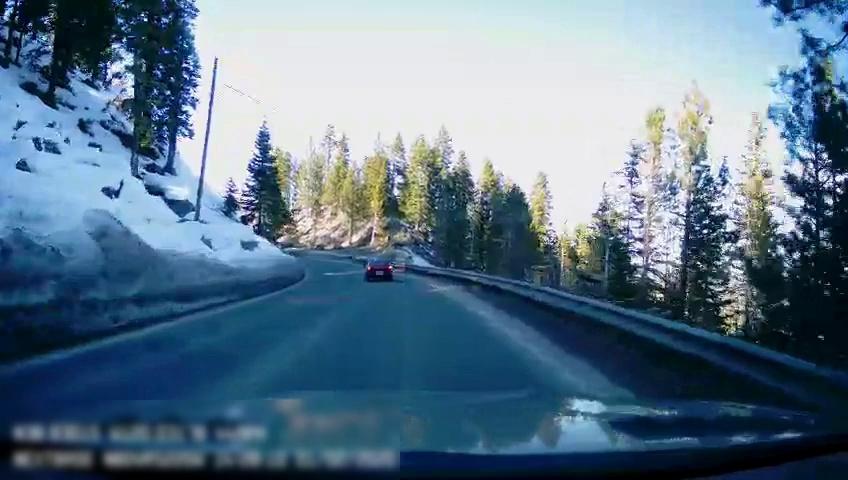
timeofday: Day
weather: Sunny
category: Drivable Space
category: Vehicles | Car
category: Lanes | Opposite Lane